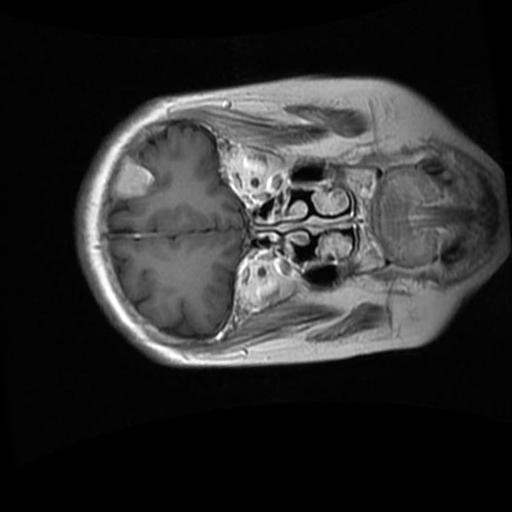
Label: brain_menin